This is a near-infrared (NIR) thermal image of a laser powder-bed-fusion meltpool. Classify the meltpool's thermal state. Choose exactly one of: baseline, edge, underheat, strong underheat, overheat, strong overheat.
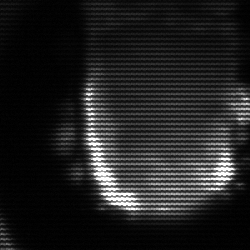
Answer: baseline